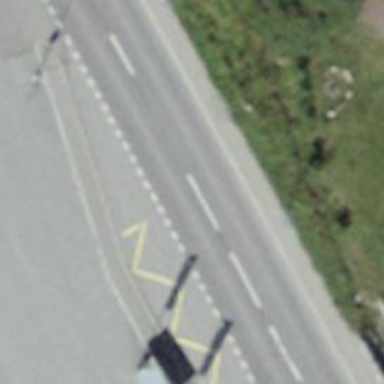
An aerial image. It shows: Bus stop with shelter for public transport.